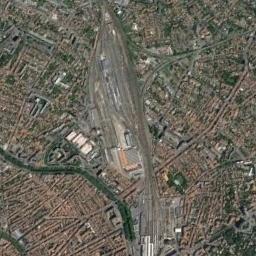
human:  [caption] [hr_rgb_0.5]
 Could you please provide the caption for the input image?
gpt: A well-equipped railway station in a crowded city .

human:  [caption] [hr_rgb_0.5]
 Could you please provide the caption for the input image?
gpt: The railway station is next to some buildings and trees .

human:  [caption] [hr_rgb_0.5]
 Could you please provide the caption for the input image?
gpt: The railway station with lots of railways is surrounded by a residential area .

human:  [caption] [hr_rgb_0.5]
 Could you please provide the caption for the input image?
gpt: Many buildings of different shapes and sizes are beside the railway station .

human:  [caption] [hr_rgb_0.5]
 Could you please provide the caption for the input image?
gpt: There are many brown buildings around the railway station .